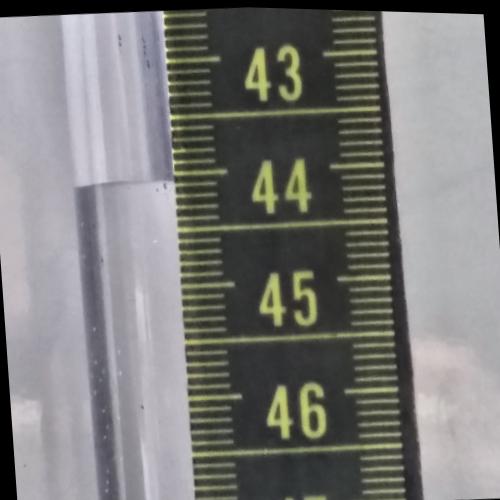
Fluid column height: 44.1 cm